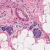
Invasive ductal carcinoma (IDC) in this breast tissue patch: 0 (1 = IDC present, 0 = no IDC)